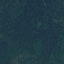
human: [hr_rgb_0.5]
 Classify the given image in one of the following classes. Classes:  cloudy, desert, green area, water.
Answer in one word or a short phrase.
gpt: green area